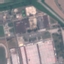
Land use / land cover class: Industrial